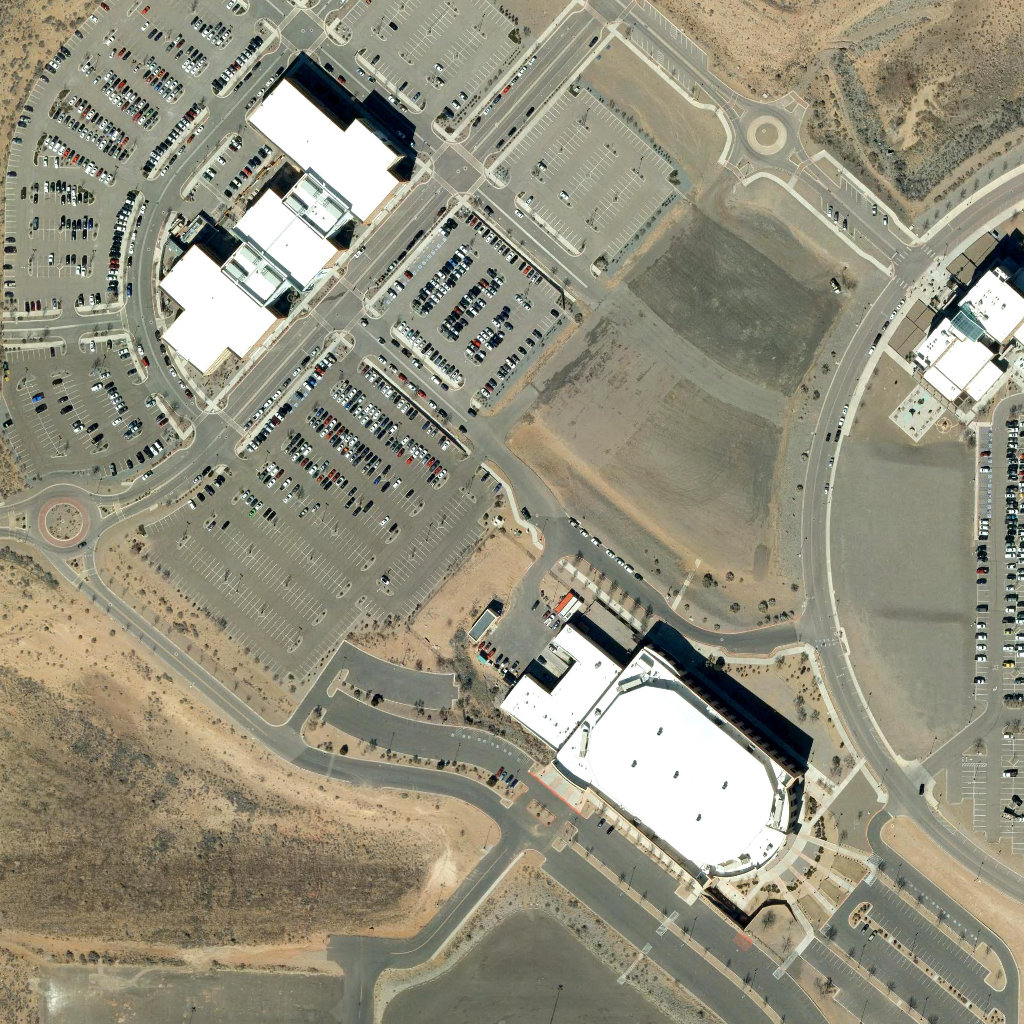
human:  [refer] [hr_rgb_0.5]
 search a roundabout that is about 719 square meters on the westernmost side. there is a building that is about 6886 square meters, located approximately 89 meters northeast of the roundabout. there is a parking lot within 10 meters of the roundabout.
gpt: <box>[[2, 46, 10, 55, 0]]</box>

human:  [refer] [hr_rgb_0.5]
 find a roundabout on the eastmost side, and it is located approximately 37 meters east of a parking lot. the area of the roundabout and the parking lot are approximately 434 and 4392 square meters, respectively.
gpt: <box>[[71, 10, 78, 16, 0]]</box>